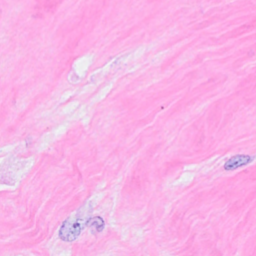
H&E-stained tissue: Breast